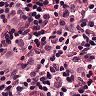
Metastatic tissue present: no